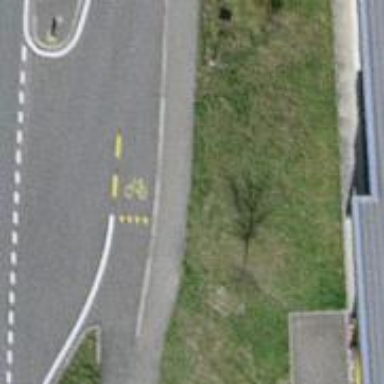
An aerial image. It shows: Asphalt sidewalk along the footway.